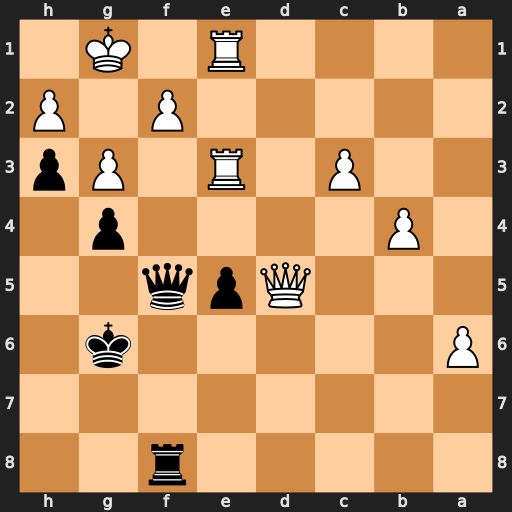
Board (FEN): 5r2/8/P5k1/3Qpq2/1P4p1/2P1R1Pp/5P1P/4R1K1
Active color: b
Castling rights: -
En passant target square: -
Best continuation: Qxf2+ Kh1 Qf1+ Rxf1 Rxf1#